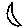
Label: moon